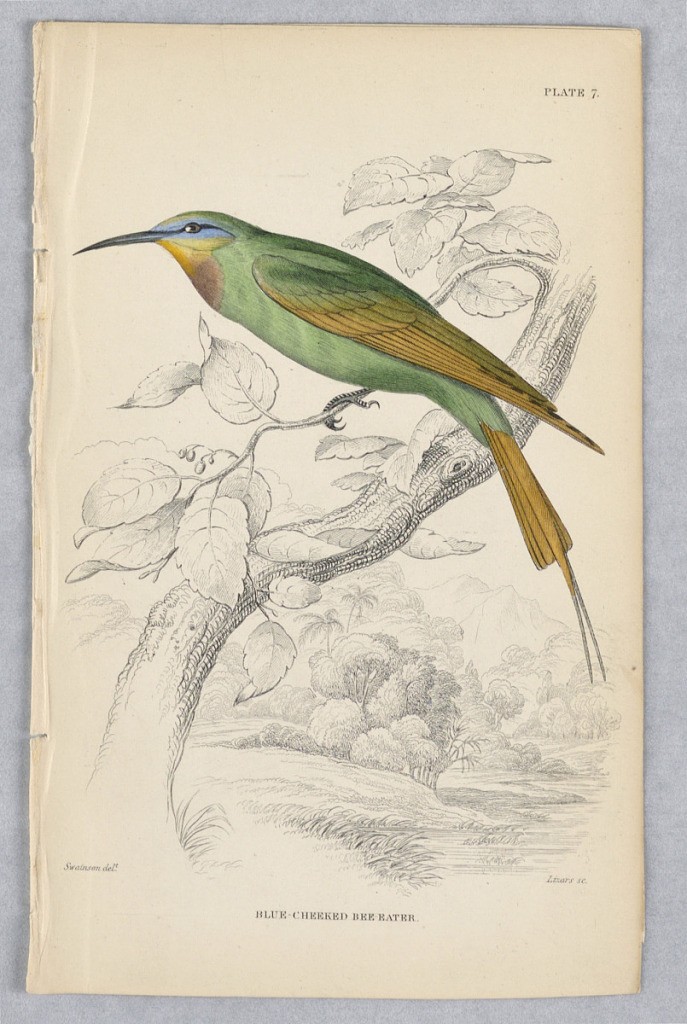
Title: Blue-Cheeked Bee-Eater, Plate 7 from Birds of Western Africa
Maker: William Home Lizars, Scottish, 1788 - 1859
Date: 1837
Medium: Engraving, brush and watercolor on paper
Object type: Print
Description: A green bird with partially brown wings and brown tail and throat. Seated on a tree branch with tropical scene beyond. Title and artists' names below.